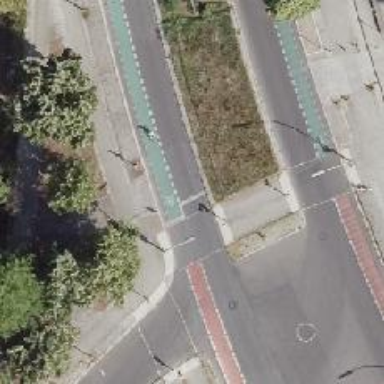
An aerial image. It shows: Road with traffic signals.